Question: To suit different device I need to set different layout. After having reviewed <URL>, I didn't find what I want.
It seems that what I need it to set to . But how to manage different size? 1280x720, 1280x768, 1280x800 etc. I create folder 'res/layout-480x800'. But eclipse warn me it's a invalid name. Through the article I found what I can only use . Could anybody show me how to do it? thx in advance.
Here is a pic to help you understand what I ask. the pieces is 2x2 or 2x1 with a divider.

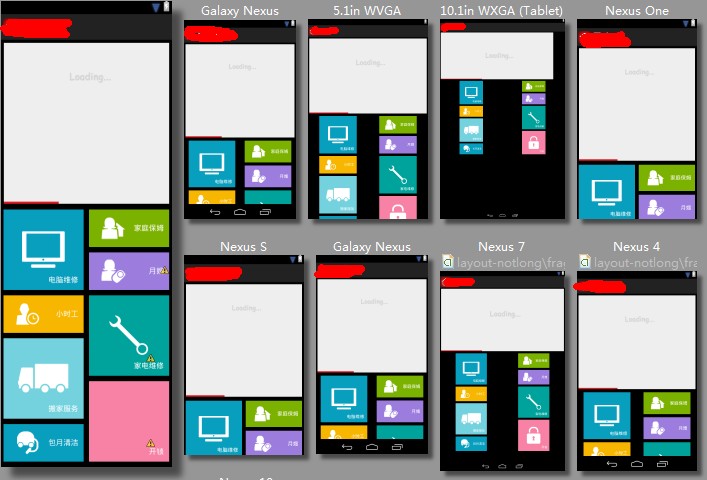
Answer: Define your xml's in following folders :
'''
layout-hdpi - for 480x800 (Samsumg Galaxy S2)
layout-large - for Nexus 7"
layout-xlarge - for 10" tablet
'''